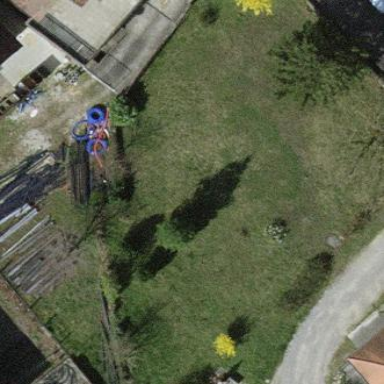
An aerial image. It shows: Residential garden.